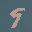
Label: 9